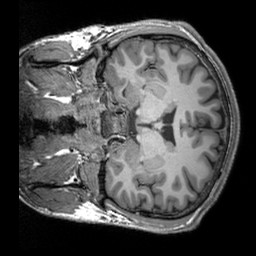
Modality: T1w
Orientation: coronal
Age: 20
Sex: male
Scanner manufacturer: siemens
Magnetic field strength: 3 T
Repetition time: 2.3 s
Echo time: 0.00303 s